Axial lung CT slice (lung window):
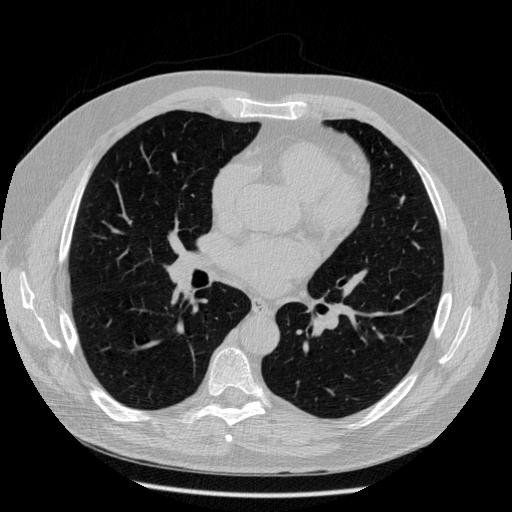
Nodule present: no